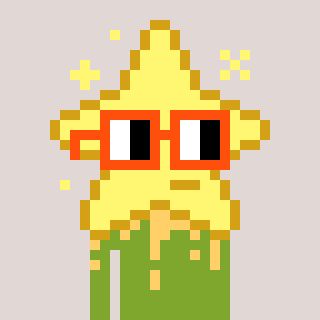
a pixel art character with square orange glasses, a star-shaped head and a slimegreen-colored body on a warm background